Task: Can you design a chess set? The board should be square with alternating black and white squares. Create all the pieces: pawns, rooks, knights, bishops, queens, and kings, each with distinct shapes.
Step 2255:
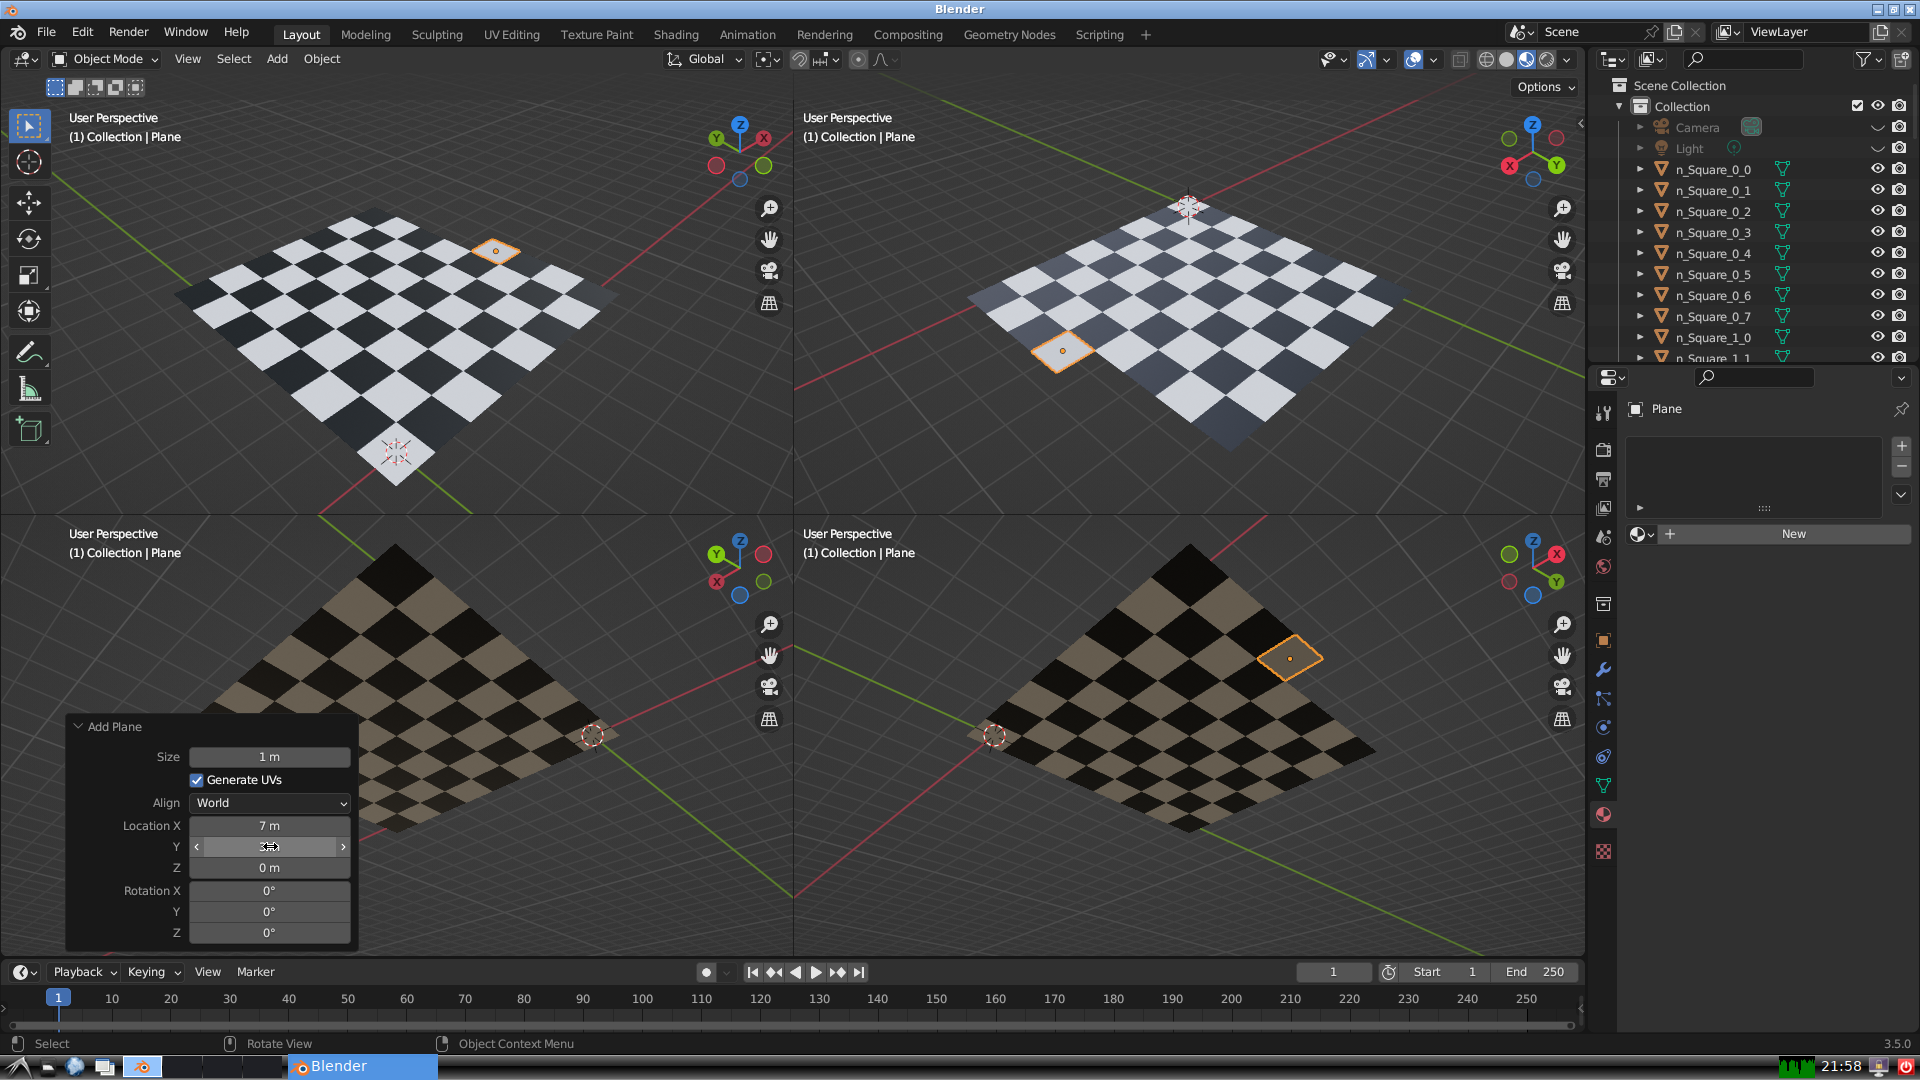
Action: {"mouse_move": [270, 867]}